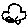
Label: car